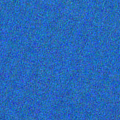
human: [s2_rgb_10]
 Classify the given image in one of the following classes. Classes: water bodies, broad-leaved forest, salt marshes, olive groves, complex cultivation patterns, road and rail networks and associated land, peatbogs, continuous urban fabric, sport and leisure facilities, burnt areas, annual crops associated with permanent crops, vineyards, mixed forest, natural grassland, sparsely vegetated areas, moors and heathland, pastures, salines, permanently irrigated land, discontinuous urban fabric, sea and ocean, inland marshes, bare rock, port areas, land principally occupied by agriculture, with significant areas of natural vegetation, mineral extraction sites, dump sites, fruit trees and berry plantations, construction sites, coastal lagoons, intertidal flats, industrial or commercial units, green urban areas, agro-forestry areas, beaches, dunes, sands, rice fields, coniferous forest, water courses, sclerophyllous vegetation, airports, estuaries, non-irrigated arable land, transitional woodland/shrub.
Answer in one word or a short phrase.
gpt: sea and ocean